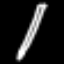
Label: pencil